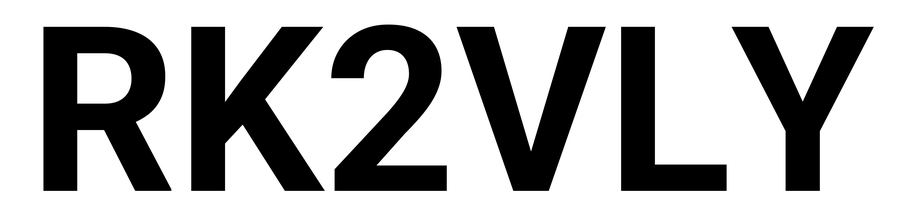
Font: Roboto_Bold